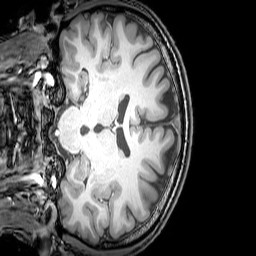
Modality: T1w
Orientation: coronal
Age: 24
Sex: male
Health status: healthy
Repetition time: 0.081 s
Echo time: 0.037 s